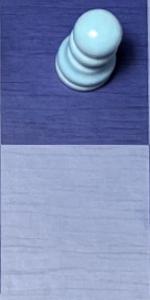
Label: Empty